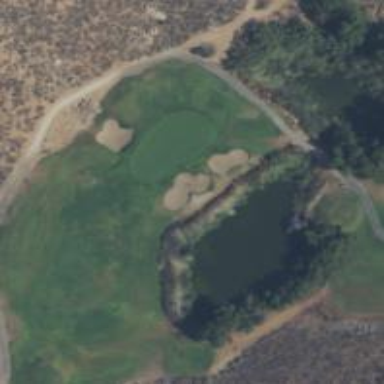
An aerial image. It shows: View of golf hole.